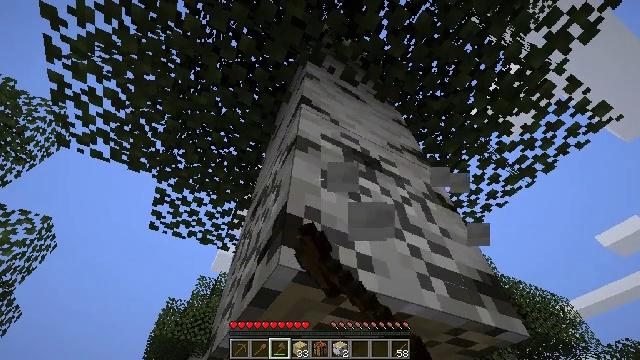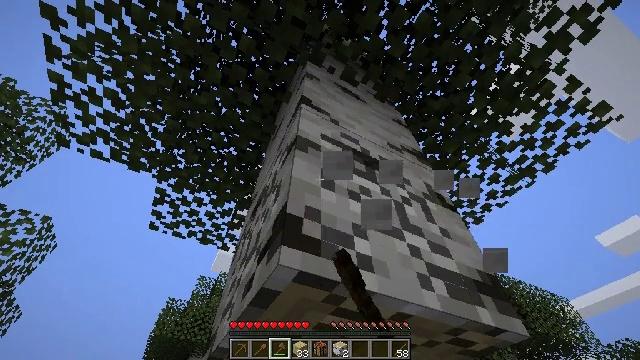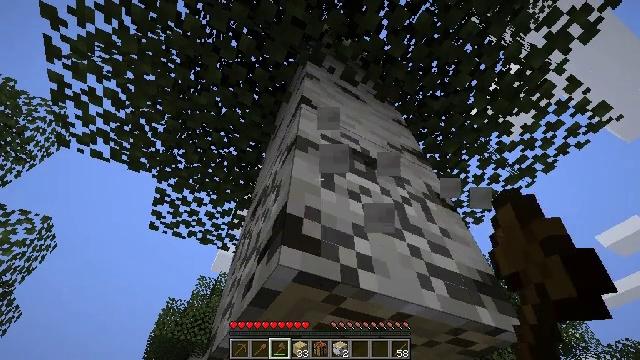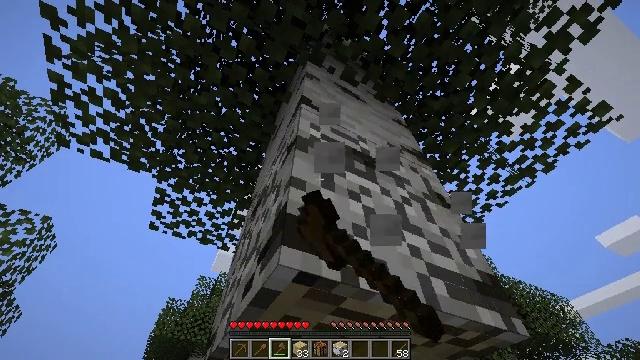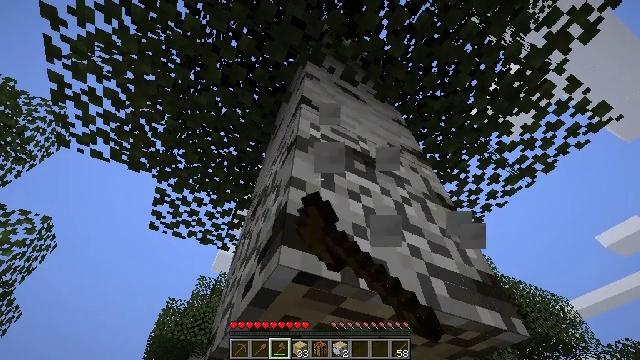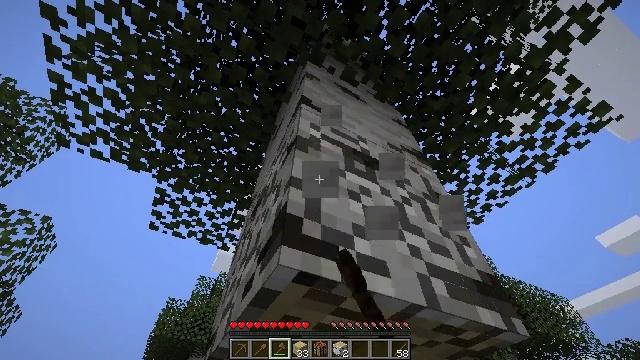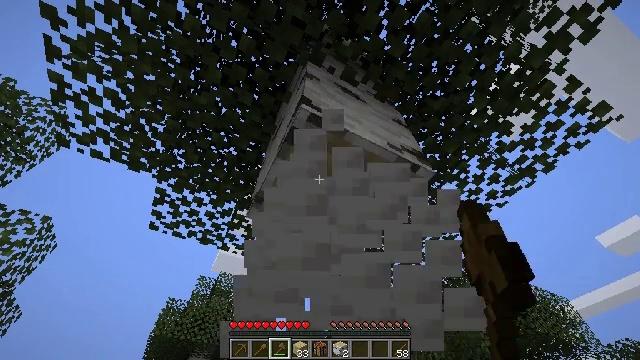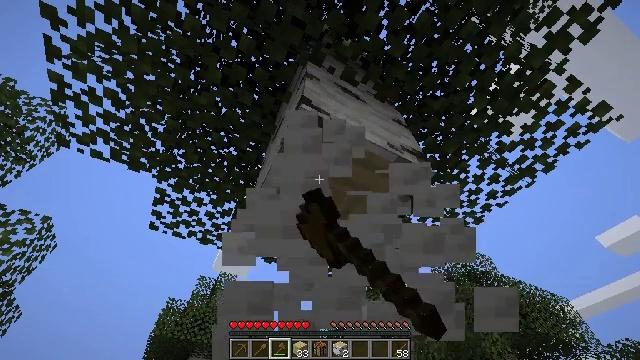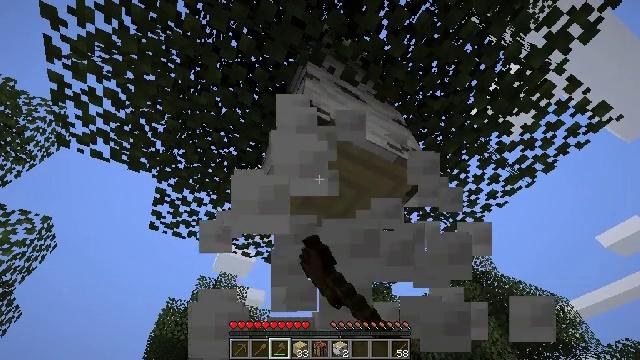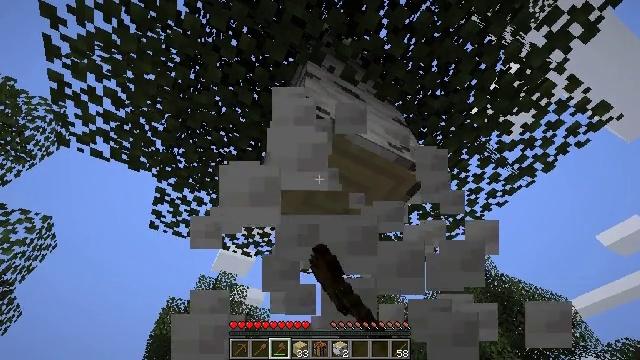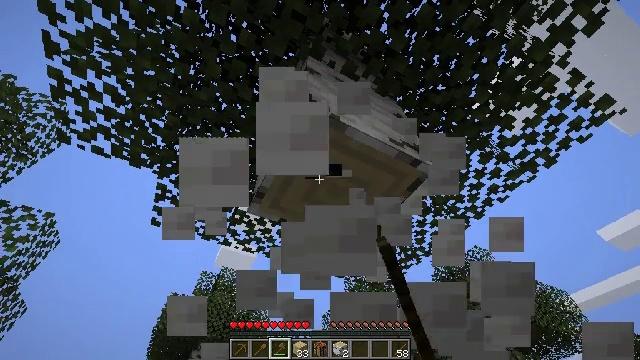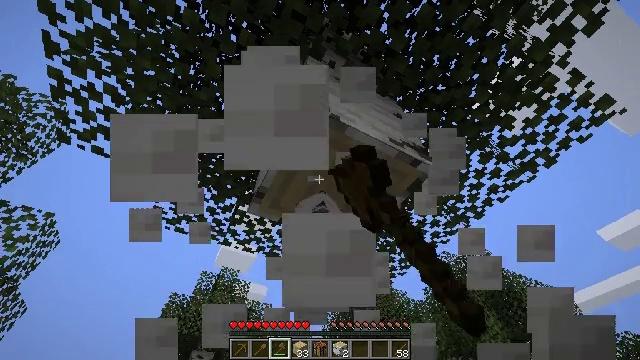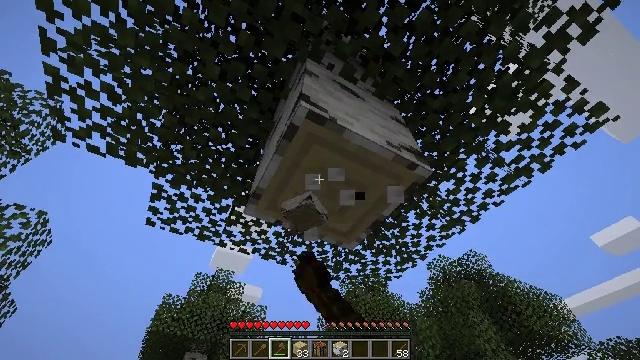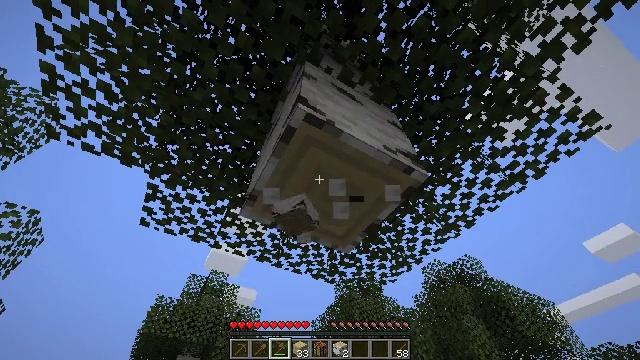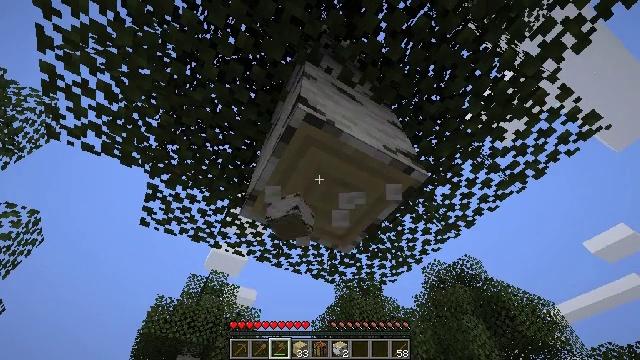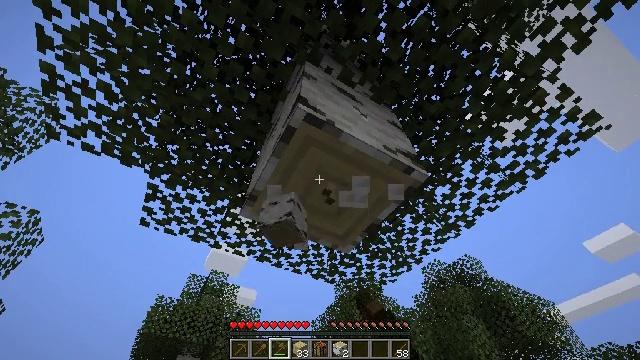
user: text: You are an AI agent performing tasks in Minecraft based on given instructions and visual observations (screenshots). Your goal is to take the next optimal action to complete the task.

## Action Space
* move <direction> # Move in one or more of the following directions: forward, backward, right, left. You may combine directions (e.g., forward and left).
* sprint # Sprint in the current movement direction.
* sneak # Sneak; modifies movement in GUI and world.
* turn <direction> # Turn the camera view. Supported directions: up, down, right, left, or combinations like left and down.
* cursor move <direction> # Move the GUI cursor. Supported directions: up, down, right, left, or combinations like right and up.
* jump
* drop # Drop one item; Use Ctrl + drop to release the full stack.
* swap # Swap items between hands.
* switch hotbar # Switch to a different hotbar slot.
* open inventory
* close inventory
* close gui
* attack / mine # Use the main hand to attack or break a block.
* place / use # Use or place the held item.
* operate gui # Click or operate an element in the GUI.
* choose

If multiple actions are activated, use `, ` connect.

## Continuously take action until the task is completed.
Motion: motion action
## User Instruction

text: Break the birch log in the forest.
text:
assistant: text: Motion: attack / mine
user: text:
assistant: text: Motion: attack / mine
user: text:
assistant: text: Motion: attack / mine
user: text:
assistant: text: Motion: attack / mine
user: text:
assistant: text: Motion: attack / mine
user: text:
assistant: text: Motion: attack / mine
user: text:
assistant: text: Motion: attack / mine
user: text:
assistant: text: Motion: attack / mine
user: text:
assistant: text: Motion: attack / mine
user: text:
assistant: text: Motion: attack / mine
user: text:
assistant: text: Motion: attack / mine
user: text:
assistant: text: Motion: turn right, attack / mine
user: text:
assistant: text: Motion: turn right, attack / mine
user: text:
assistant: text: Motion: attack / mine
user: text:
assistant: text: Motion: attack / mine
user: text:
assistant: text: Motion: attack / mine
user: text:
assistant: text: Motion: attack / mine
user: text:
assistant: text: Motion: attack / mine
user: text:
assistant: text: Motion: attack / mine
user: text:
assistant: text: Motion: attack / mine
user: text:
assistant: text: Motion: attack / mine
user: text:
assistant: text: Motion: attack / mine
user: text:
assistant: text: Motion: attack / mine
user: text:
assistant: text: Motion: attack / mine
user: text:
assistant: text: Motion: attack / mine
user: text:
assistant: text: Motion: attack / mine
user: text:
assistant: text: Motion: attack / mine
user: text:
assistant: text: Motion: no_op
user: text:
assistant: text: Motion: turn up, attack / mine
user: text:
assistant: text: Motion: turn right and up, attack / mine